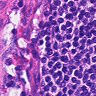
Metastatic tissue present: no